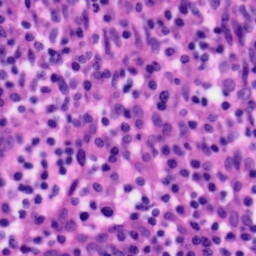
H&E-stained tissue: Tonsil